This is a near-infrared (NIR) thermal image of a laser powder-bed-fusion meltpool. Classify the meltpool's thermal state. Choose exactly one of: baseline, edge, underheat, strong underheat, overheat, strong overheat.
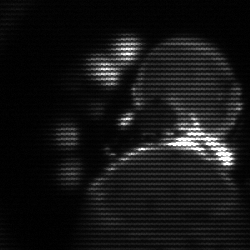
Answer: edge